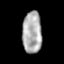
Tissue: lung
Cell type: Epithelial cells
Senescence score: 0.2435
Nuclear area (px): 790
Mean DAPI intensity: 173.656